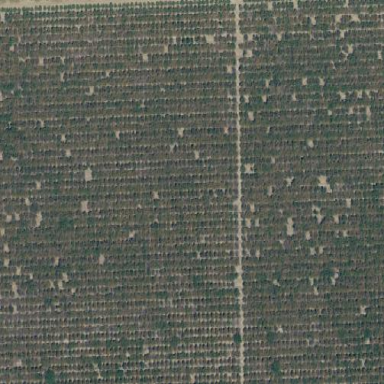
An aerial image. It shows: Almond orchard with rows of almond trees.